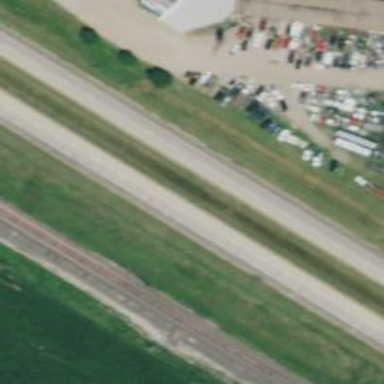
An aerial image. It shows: Trunk highway with expressway features.